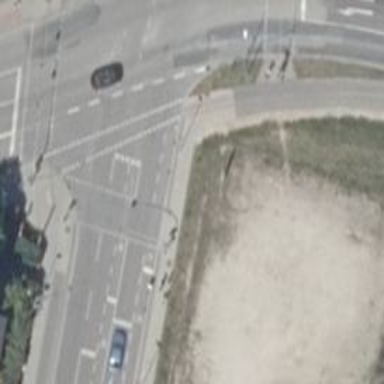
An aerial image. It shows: Secondary road with asphalt surface and sidewalks on both sides. There is cycle track on the left side of the road.